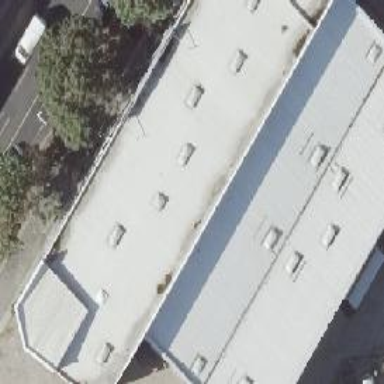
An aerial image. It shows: Retail building that houses furniture shop.